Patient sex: M
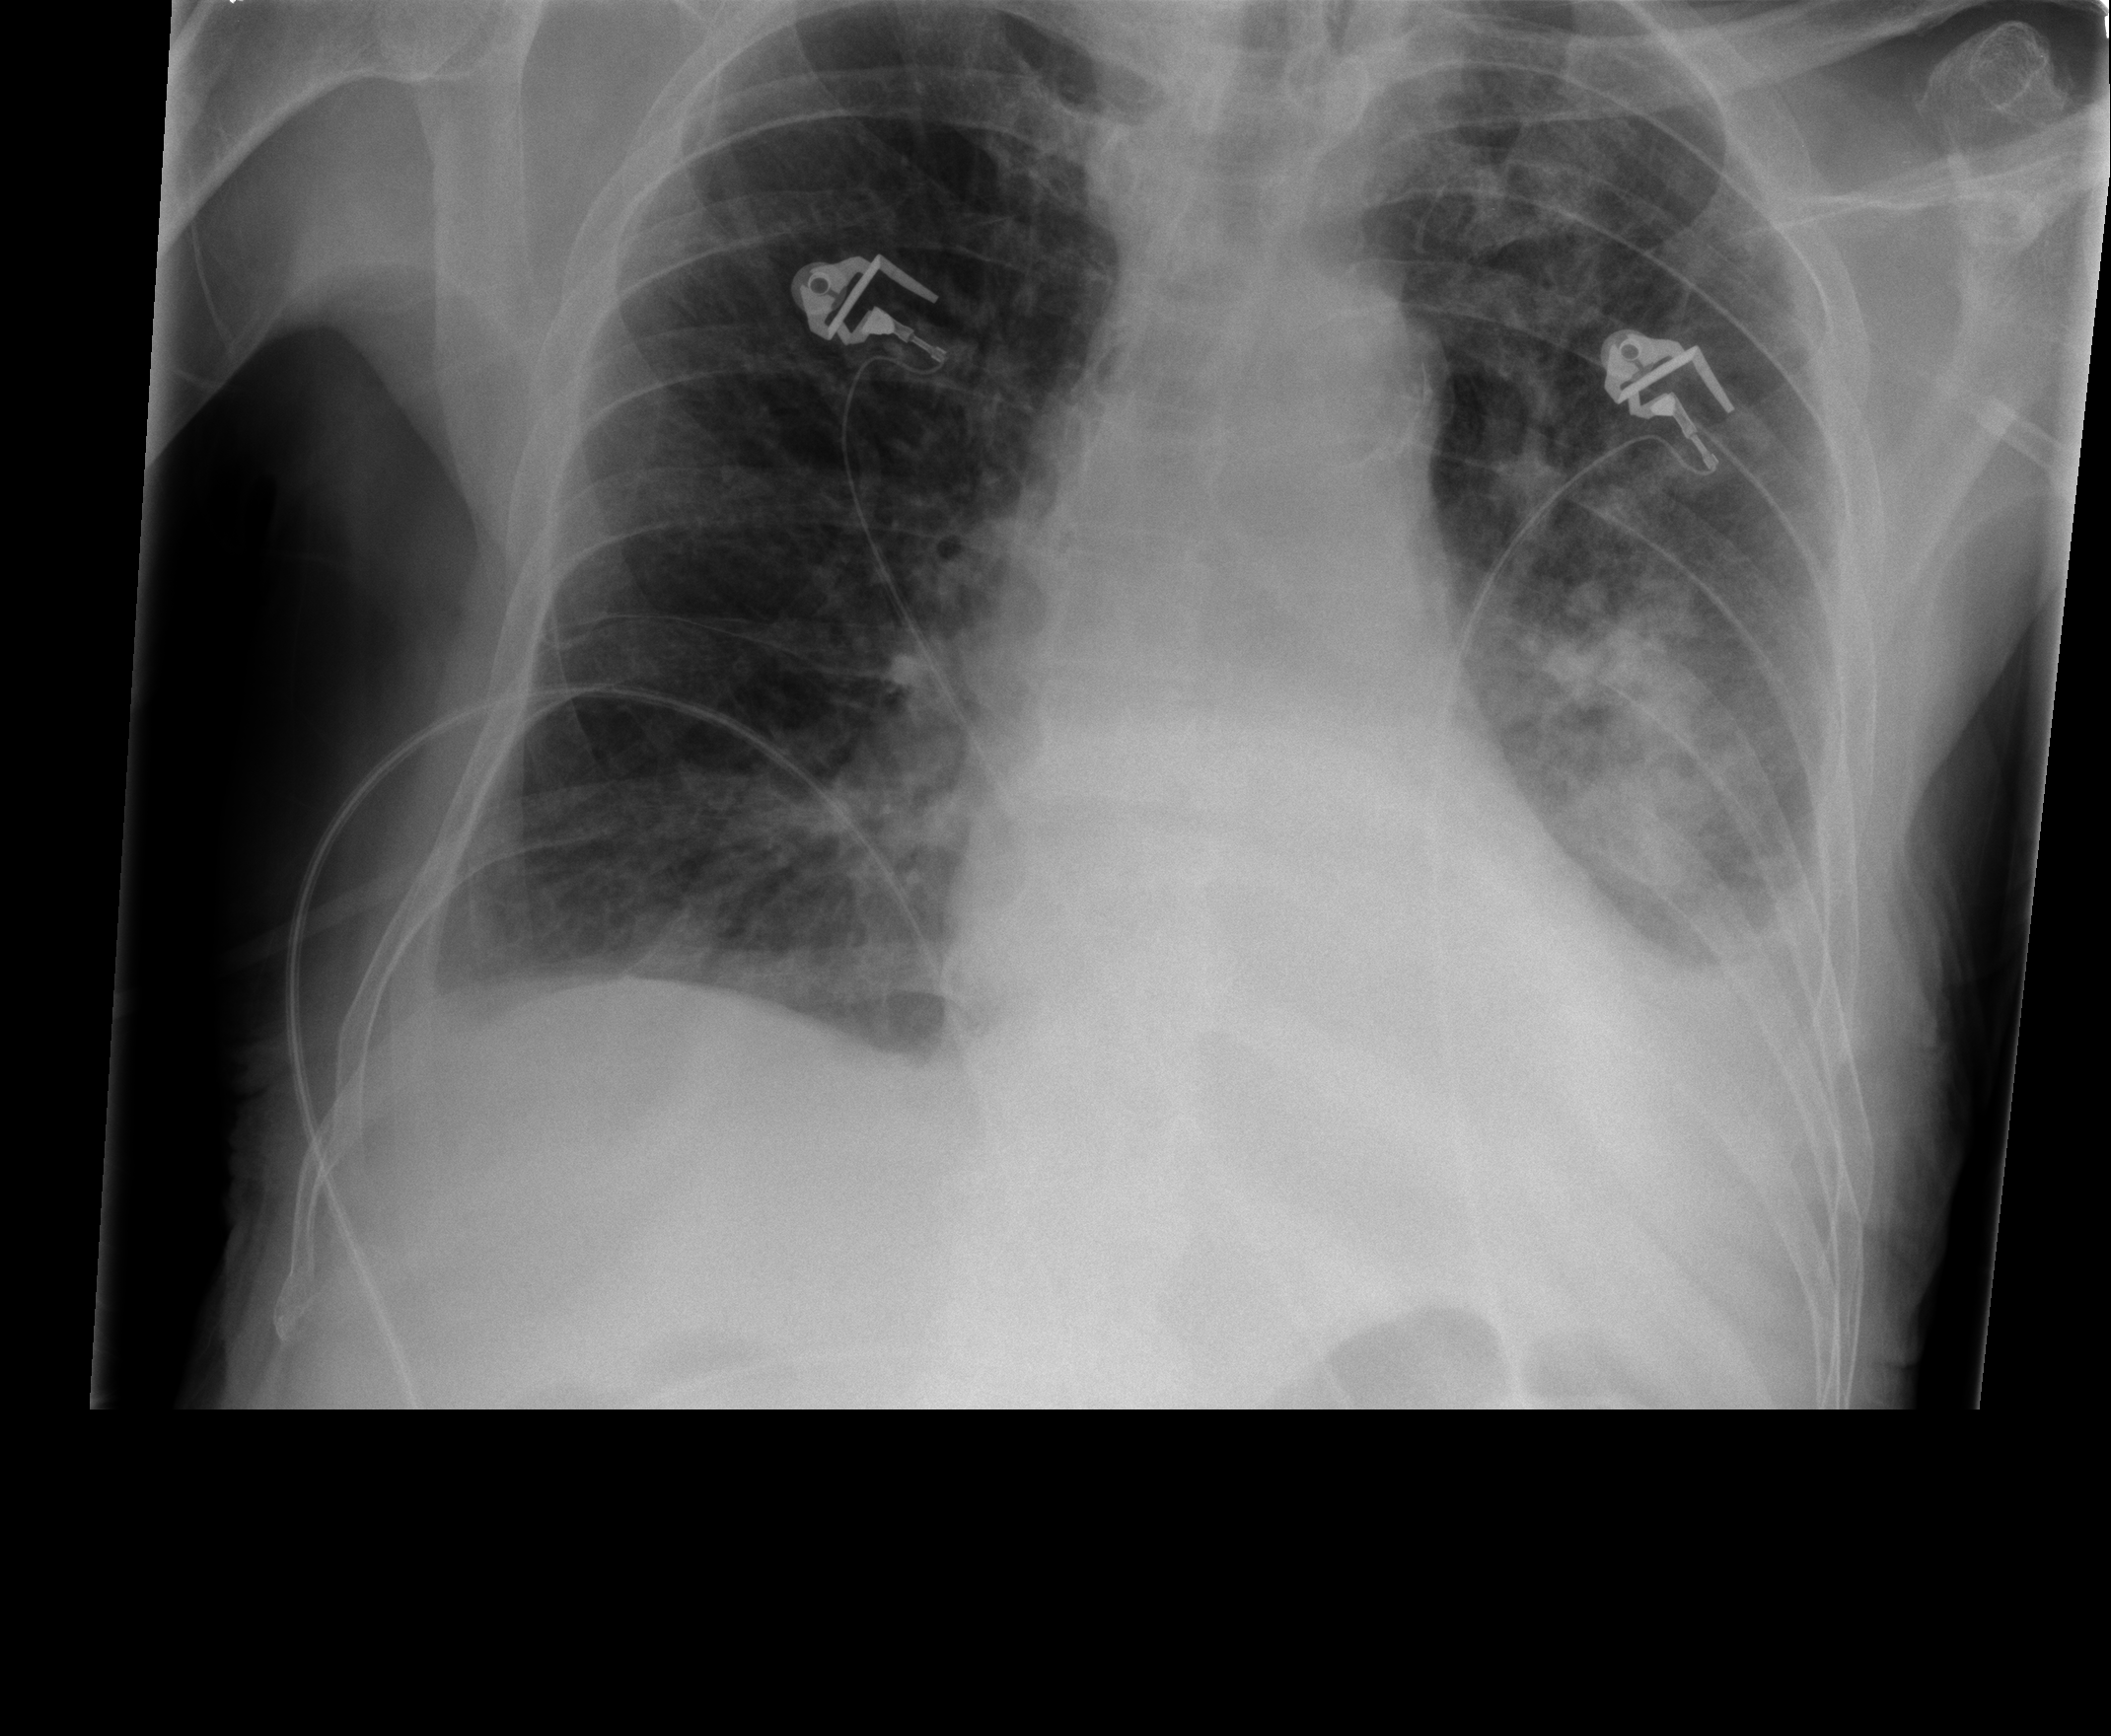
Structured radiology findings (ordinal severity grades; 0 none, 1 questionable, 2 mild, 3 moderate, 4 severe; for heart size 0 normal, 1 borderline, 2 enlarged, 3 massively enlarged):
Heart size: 2
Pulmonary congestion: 2
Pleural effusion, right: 1
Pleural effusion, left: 2
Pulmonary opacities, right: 0
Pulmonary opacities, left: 3
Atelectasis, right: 2
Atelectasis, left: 2